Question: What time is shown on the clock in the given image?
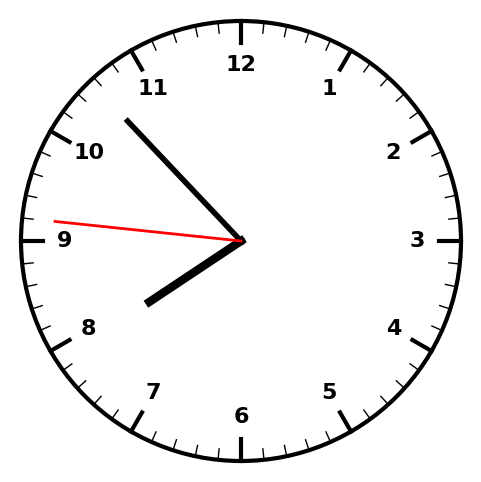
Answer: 07:52:46